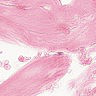
Metastatic tissue present: no